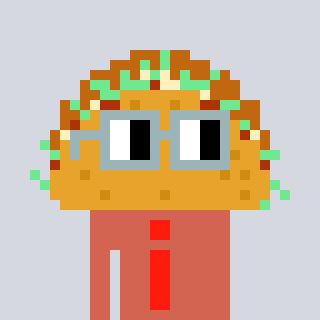
a pixel art character with square dark gray glasses, a taco-shaped head and a peachy-colored body on a cool background